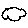
Label: cloud